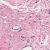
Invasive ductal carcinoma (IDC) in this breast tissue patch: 0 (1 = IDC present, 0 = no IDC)